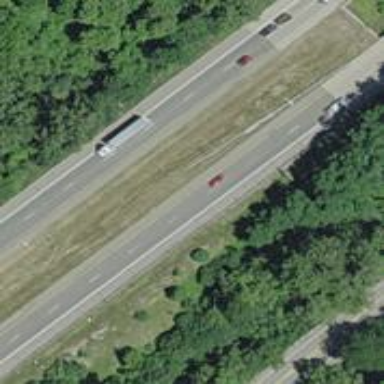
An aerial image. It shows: Asphalt motorway.